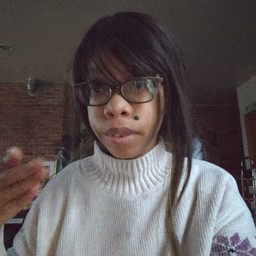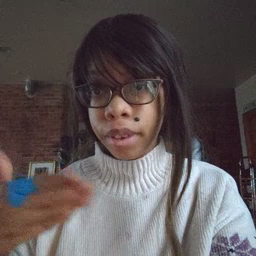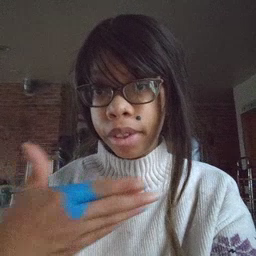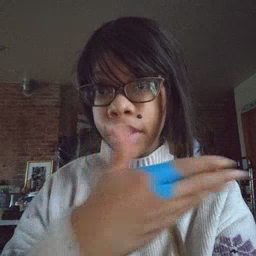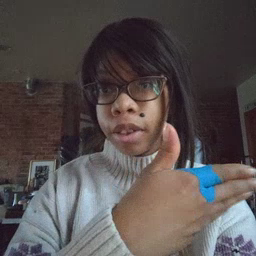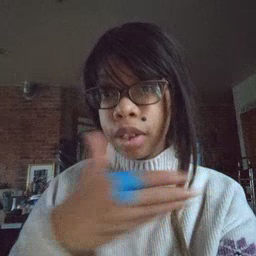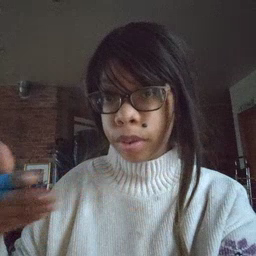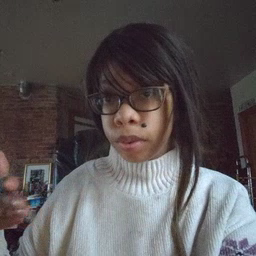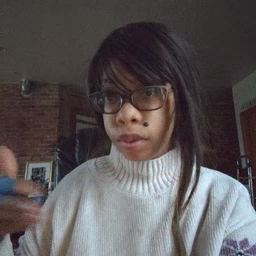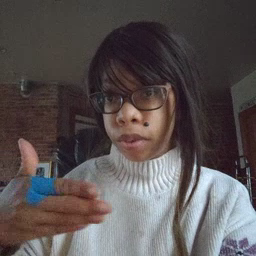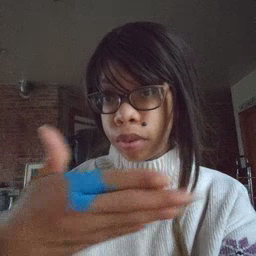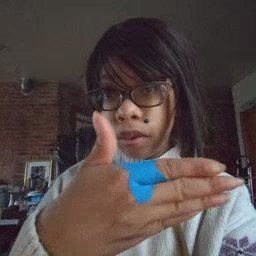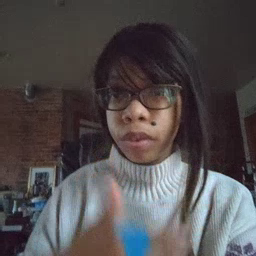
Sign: fish